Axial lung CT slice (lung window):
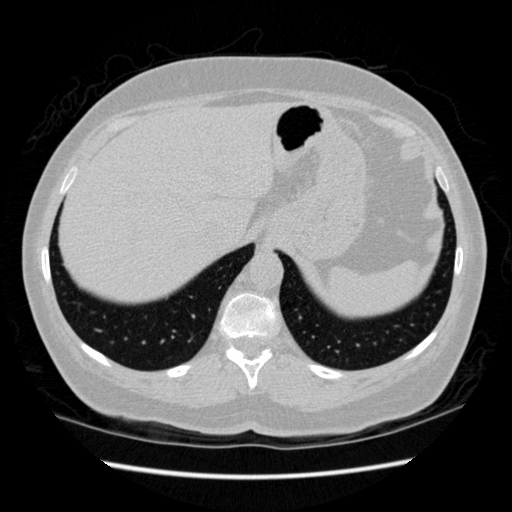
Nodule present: no